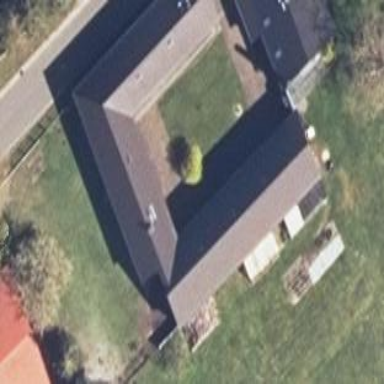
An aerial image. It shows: Detached building.